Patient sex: M
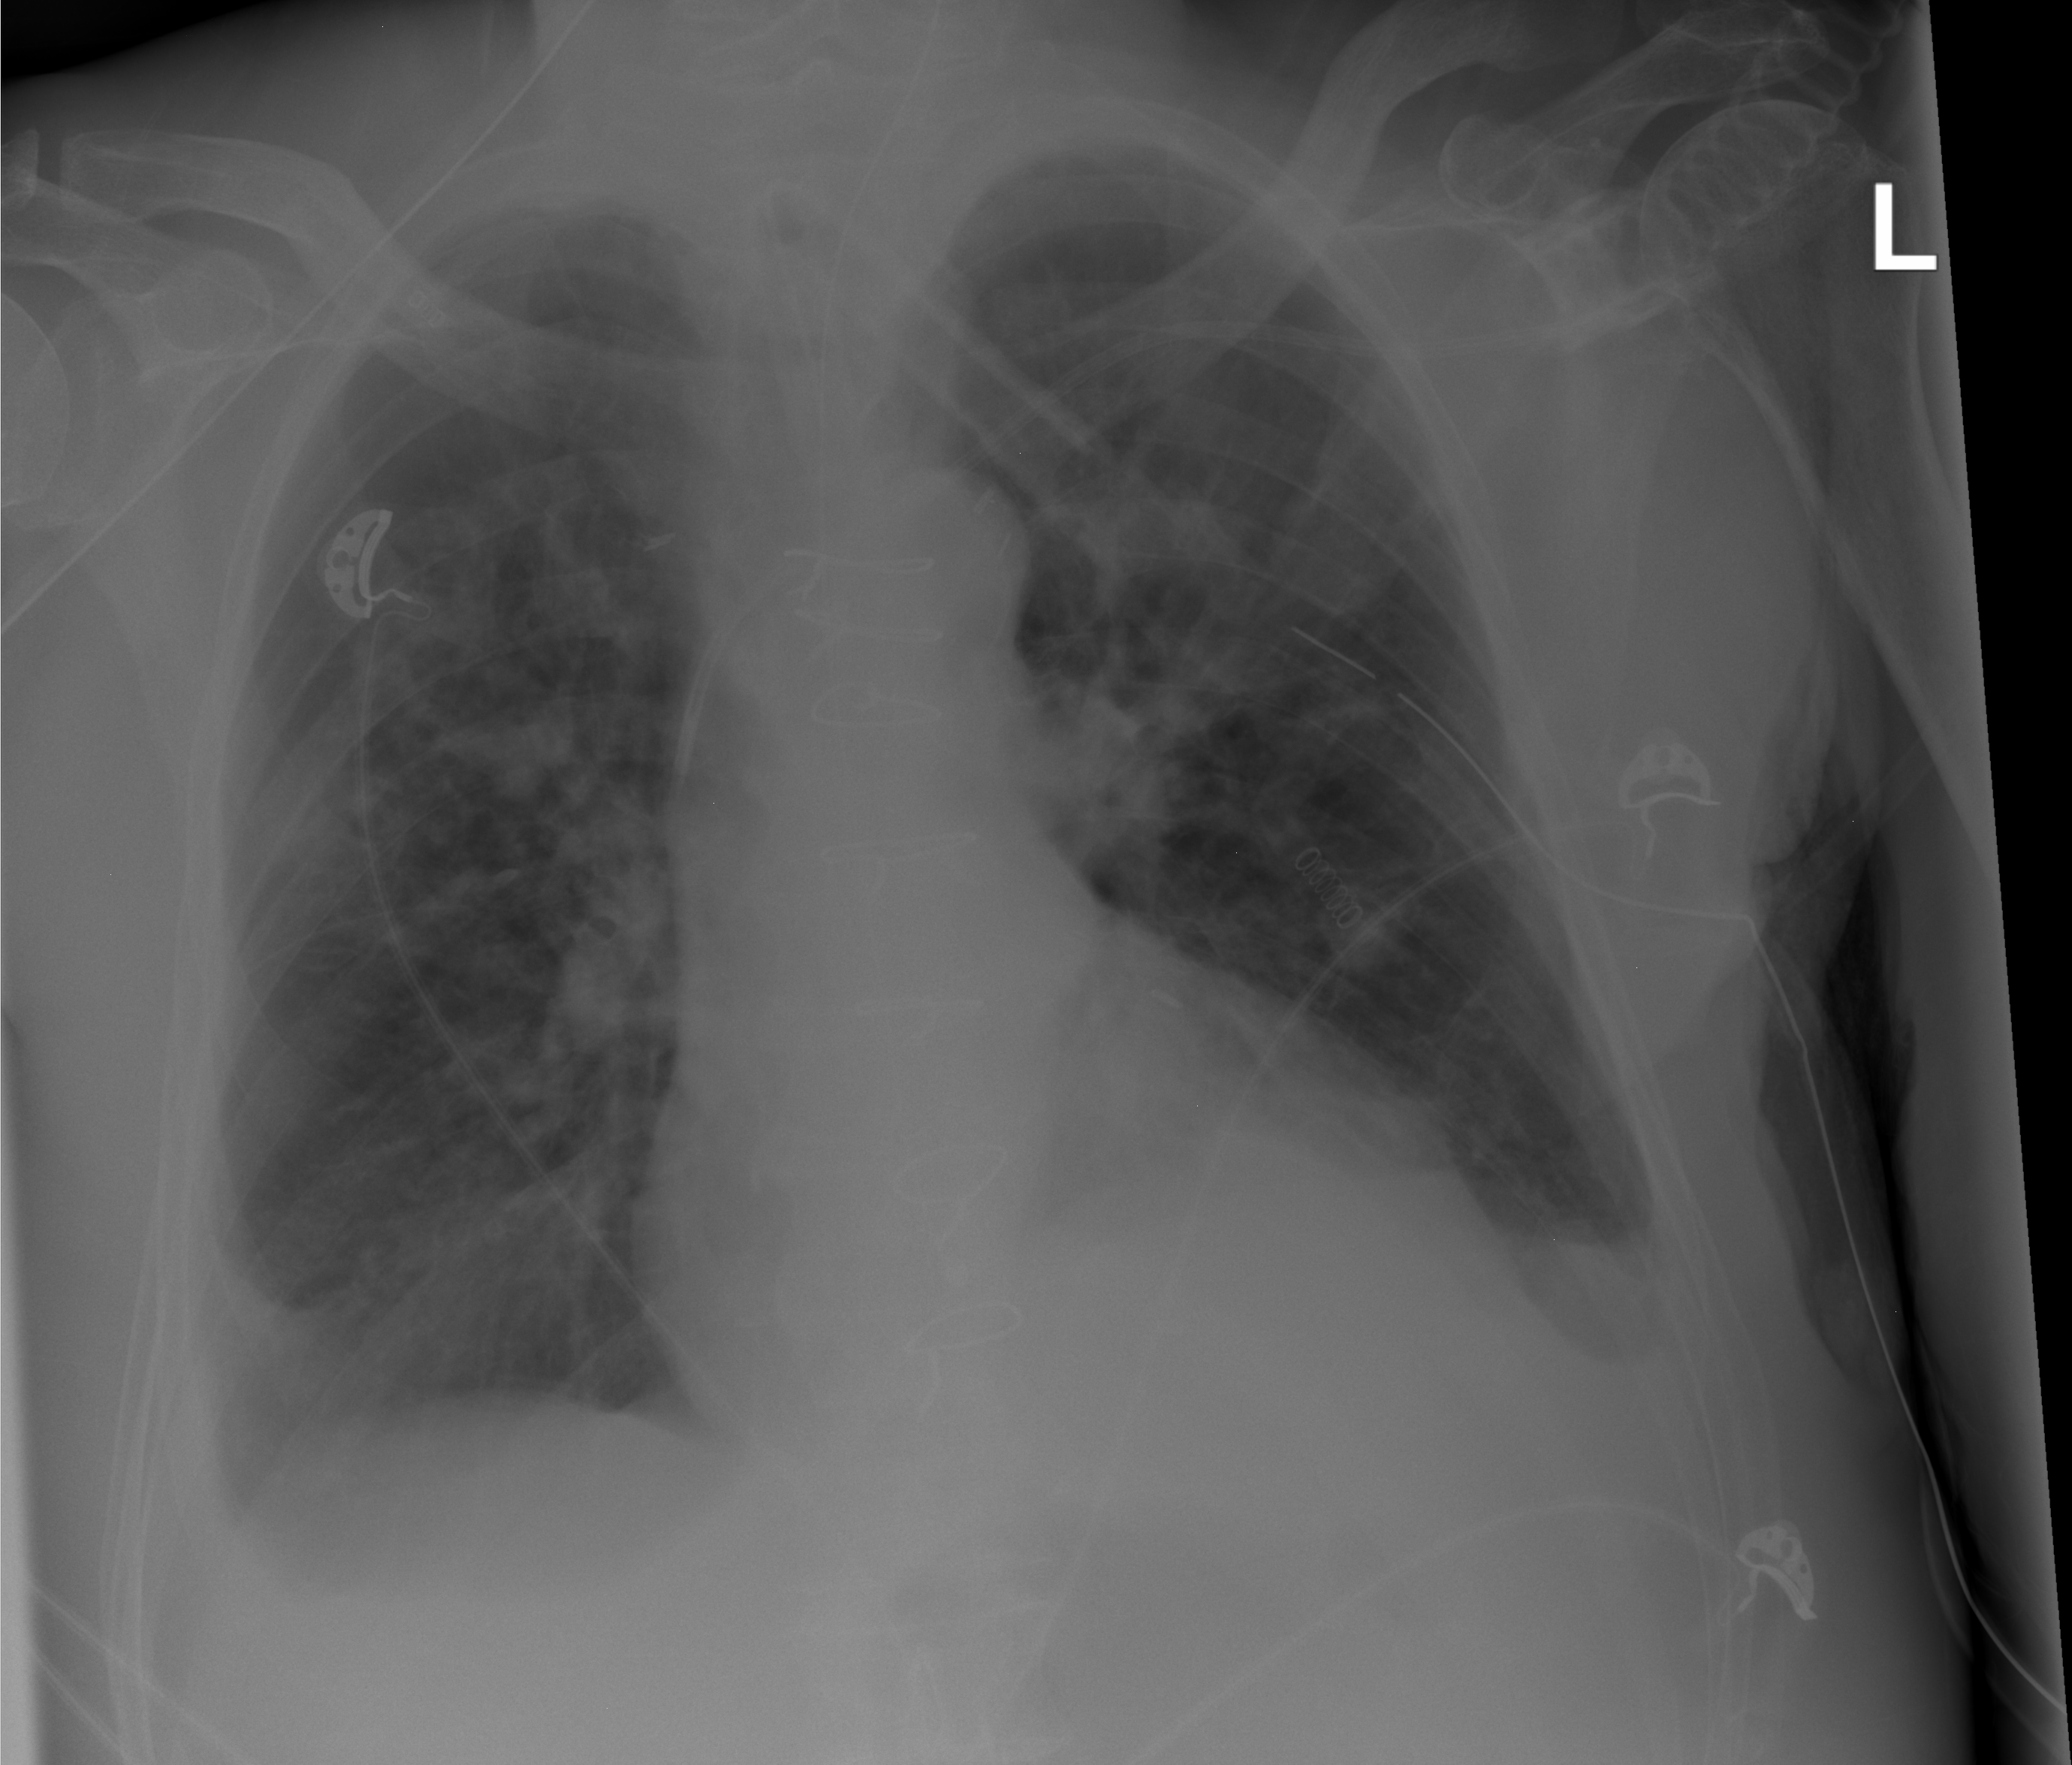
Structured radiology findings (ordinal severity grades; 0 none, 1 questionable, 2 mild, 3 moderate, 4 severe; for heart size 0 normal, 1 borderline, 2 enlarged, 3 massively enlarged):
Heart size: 0
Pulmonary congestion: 2
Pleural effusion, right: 1
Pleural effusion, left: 2
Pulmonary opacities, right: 3
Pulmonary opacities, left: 3
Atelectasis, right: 2
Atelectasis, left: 2